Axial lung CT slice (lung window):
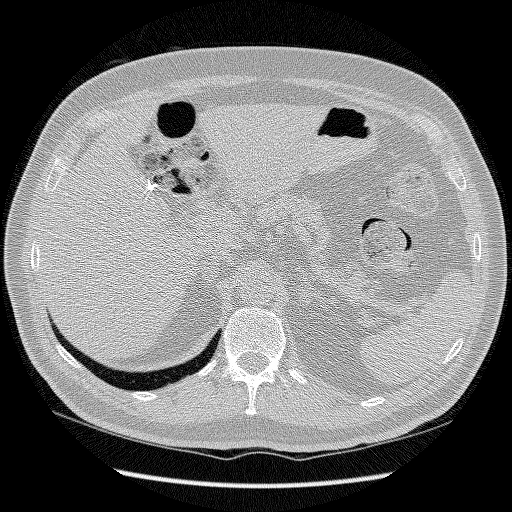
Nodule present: no